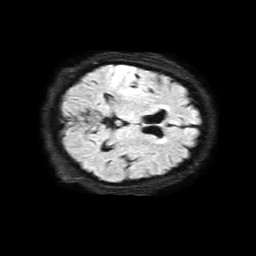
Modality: FLAIR
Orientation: axial
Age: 59
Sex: female
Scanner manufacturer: philips
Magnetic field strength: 1.5 T
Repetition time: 6 s
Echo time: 0.09739 s